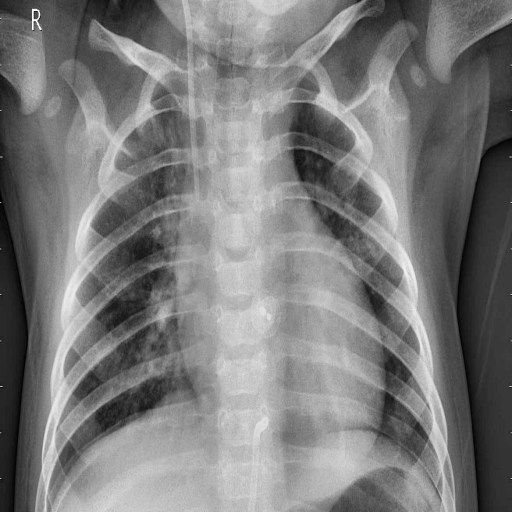
Finding: PNEUMONIA